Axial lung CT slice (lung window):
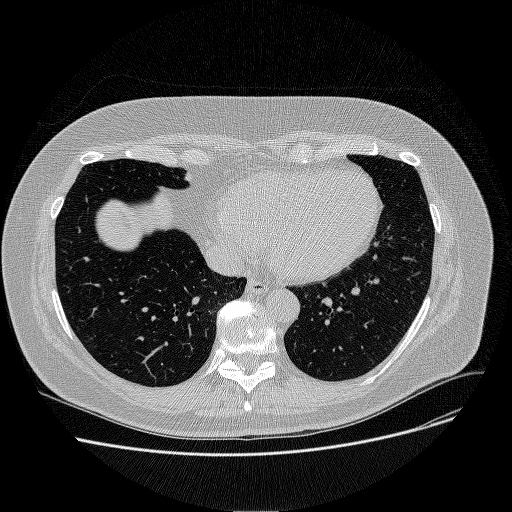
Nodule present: no